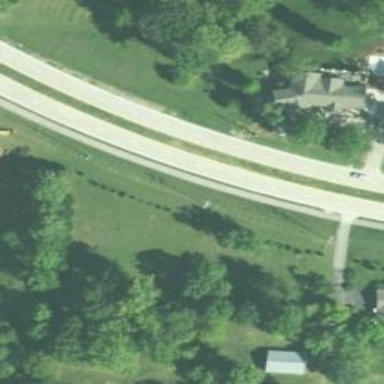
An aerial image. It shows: Primary highway.